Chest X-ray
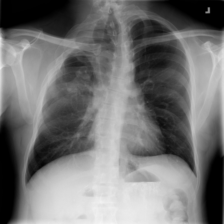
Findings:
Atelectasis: negative
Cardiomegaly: negative
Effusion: negative
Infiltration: negative
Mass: negative
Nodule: negative
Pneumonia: negative
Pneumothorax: negative
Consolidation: negative
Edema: negative
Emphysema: negative
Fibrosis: negative
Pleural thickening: negative
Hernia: negative